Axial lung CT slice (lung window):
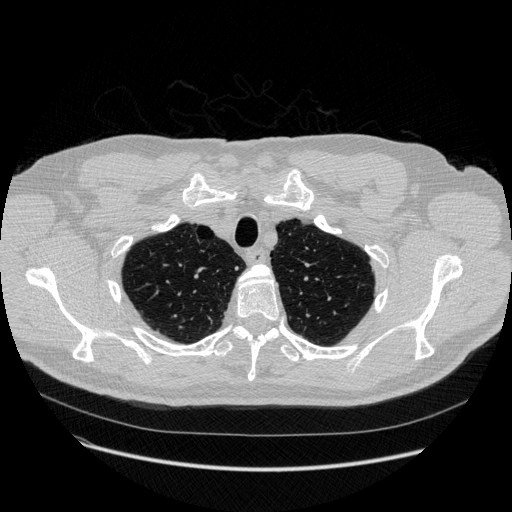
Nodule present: yes
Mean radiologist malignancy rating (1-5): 4